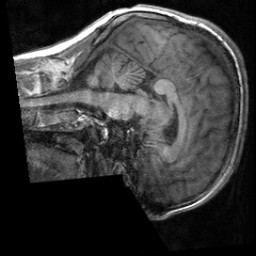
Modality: T1w
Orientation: sagittal
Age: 27
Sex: male
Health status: healthy
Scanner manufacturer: siemens
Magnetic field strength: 3 T
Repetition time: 2 s
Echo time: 0.00232 s